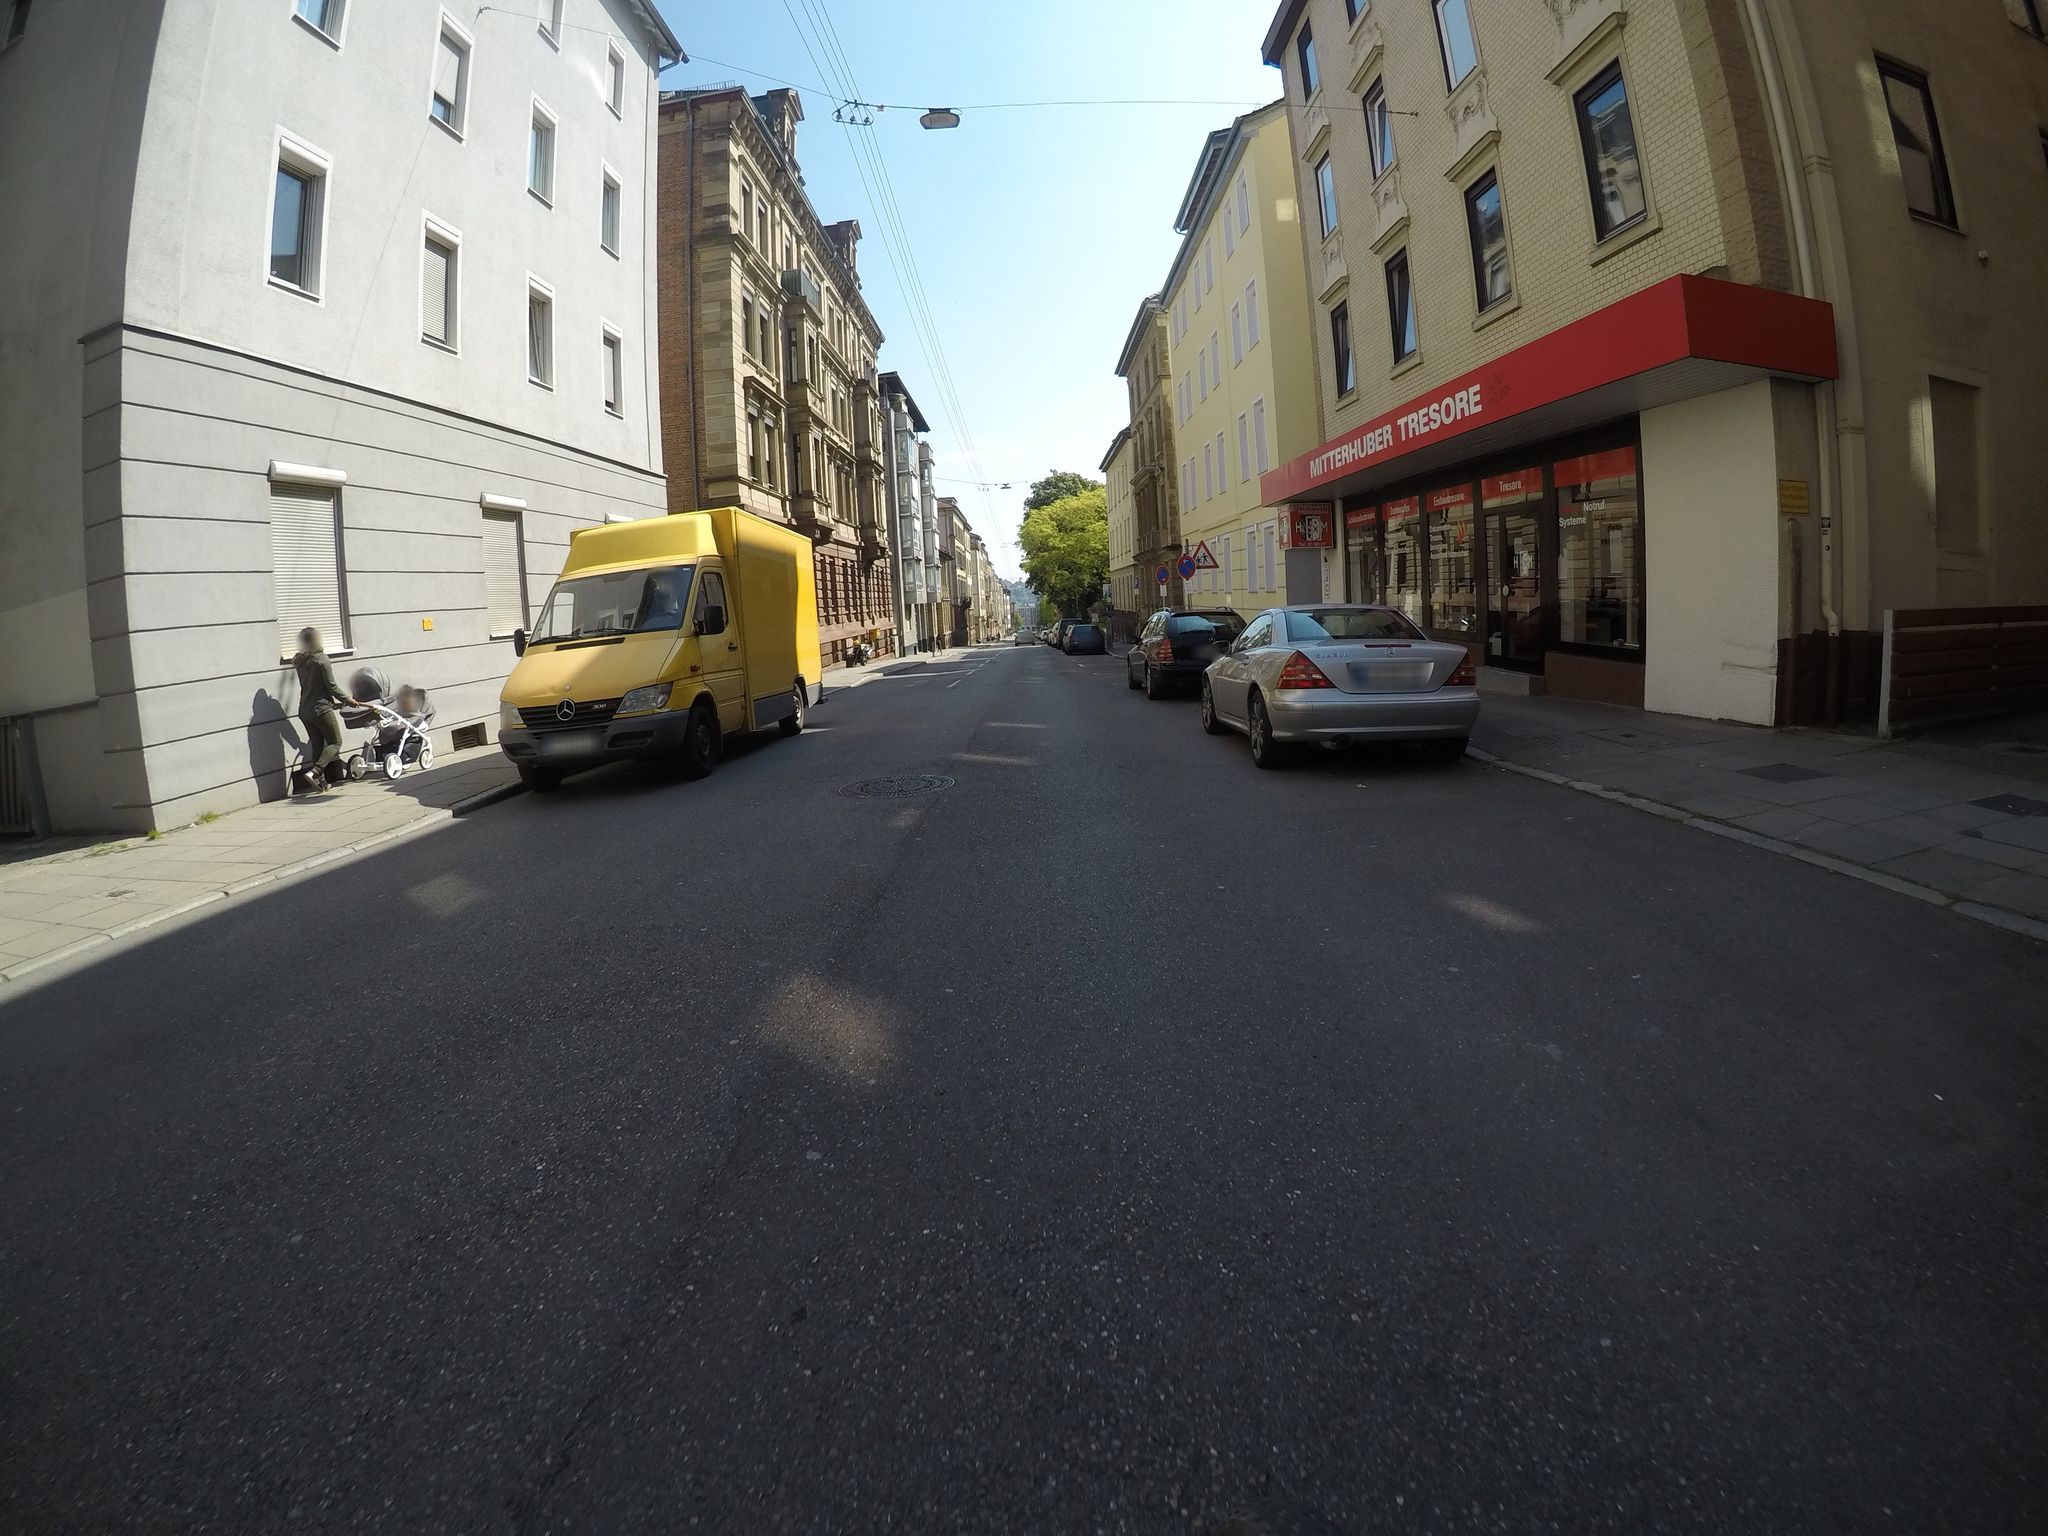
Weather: clear
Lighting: day
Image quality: good
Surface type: driving surface
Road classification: steps, service
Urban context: urban centre
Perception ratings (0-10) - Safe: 3.06, Lively: 7.7, Beautiful: 8.4, Boring: 2.49, Depressing: 5.69, Wealthy: 7.39